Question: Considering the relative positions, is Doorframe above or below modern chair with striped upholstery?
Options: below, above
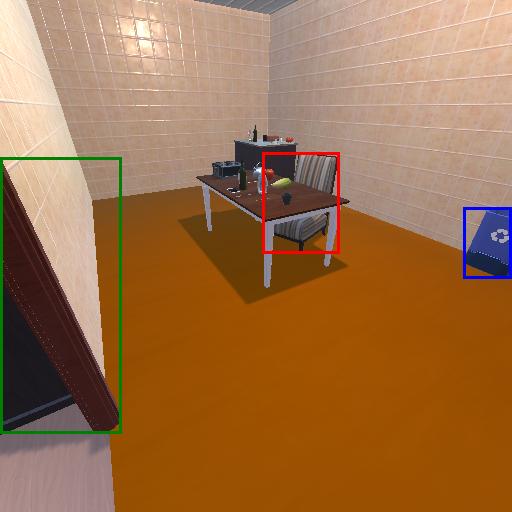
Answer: below